Field crop: maize
Growth stage: 1
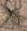
Species: salsola